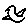
Label: bird